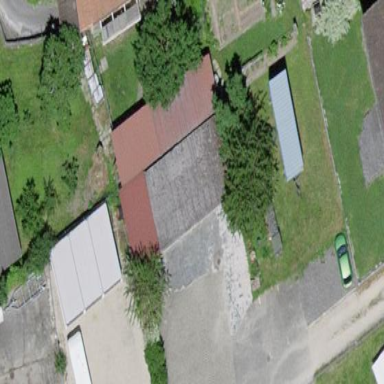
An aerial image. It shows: Garage building.